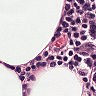
Metastatic tissue present: no